Question: in the PygLatin 10/11 exercise on the Codecademy Python course, i have to do the following:
> Set new_word equal to the slice from the 1st index all the way to the
end of new_word. Use [1:len(new_word)] to do this.
And I receive the following error:
'''
File "python", line 9
new_word = [1:len(new_word)]
^
SyntaxError: invalid syntax
'''
And this is the code:
'''
File "python", line 9
new_word = [1:len(new_word)]
^
SyntaxError: invalid syntax
'''
Here you will find screenshots which might be of help:

This might be a very stupid question, but I really want to understand where I am wrong with this, soIi don't make the same mistake in the future. Thanks for the help in advance.
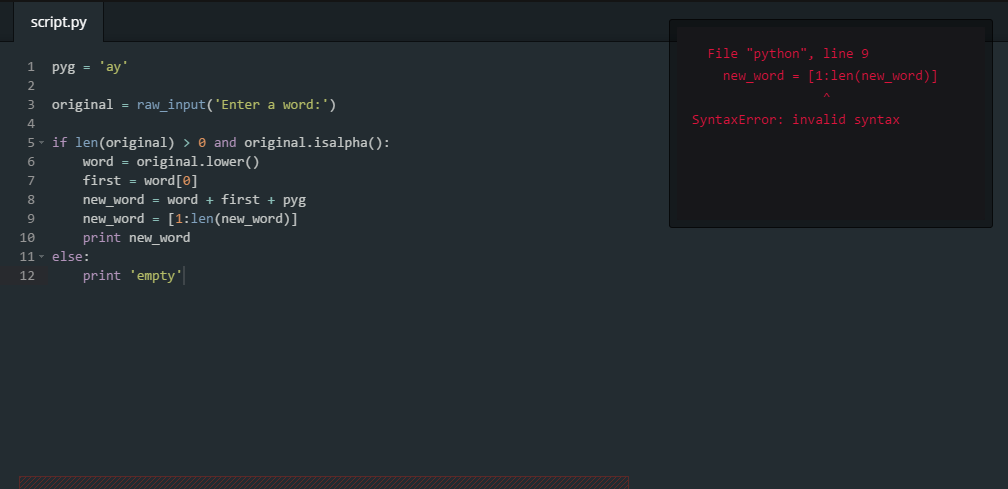
Answer: This is how the code should be:
'''
pyg = 'ay'
original = raw_input('Enter a word:')
if len(original) > 0 and original.isalpha():
word = original.lower()
first = word[0]
new_word = word + first +pyg
new_word = new_word[1:]
print new_word
else:
print 'empty'
'''
Let's say the input is . This line: 'new_word = word + first +pyg' will give you but what you need is so you need to slice the 'new_word'in order to lose the first which is 'new_word[0]' so, 'new_word' should start with , which is 'new_word[1]' this is why you need this line: 'new_word = new_word[1:]'
The output is:
'ellohay'